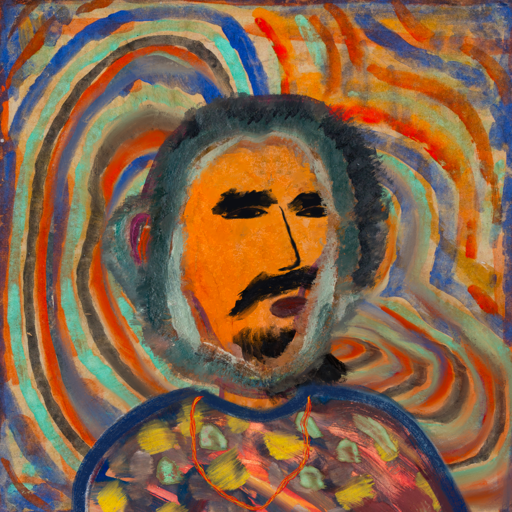
Background: Sisters, Head And Neck Side: Hypocrite_w_Hair, Face Side: Mosgoul, Bust: Mother_And_Son_Mother, Hair Side: Boggyland, Head Accessory: Blank, Second Necklace: Gypsy_Mother_2, Necklace: Blank, Baby: Blank